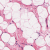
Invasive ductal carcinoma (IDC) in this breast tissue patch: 0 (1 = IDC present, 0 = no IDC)